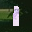
Label: 1